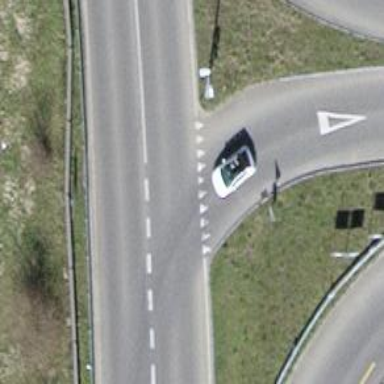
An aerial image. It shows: Road with "give way" sign.